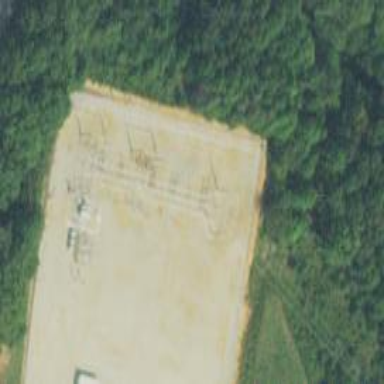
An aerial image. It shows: Distribution level power substation surrounded by fence.